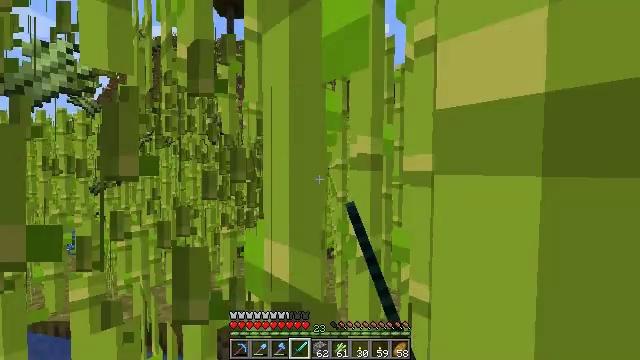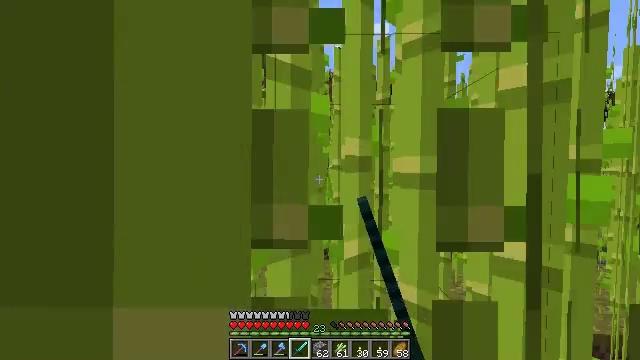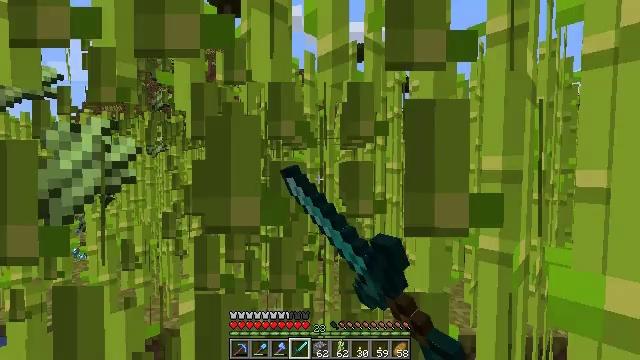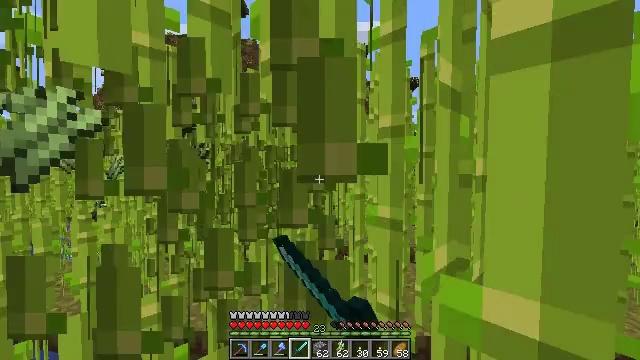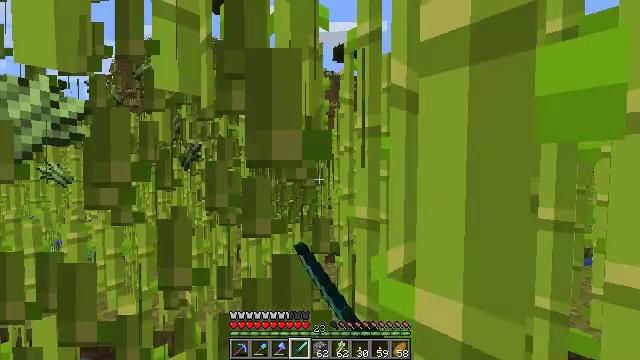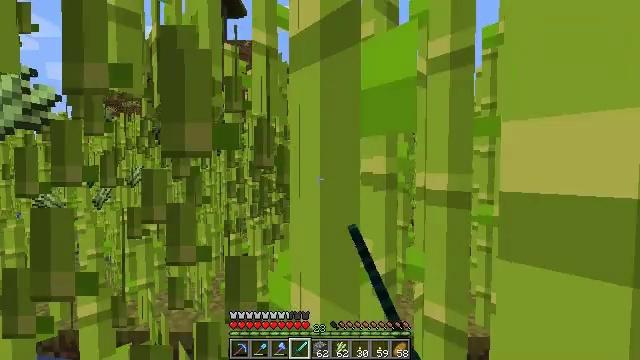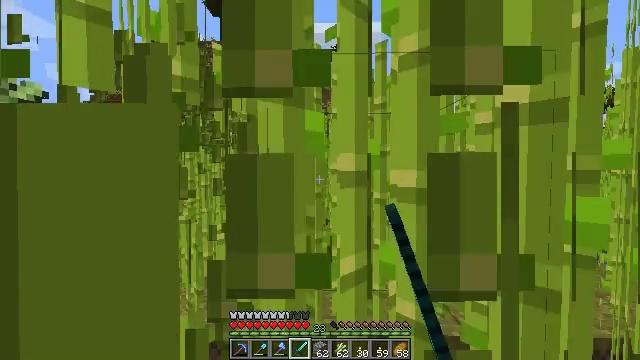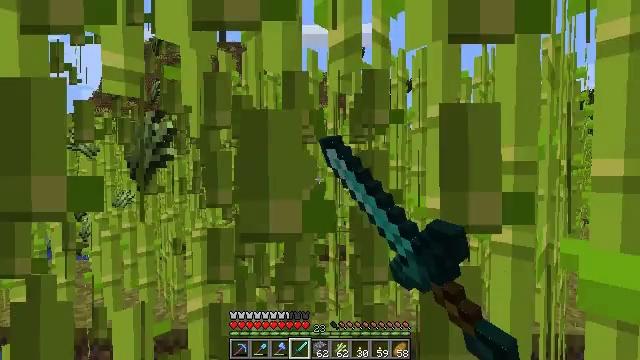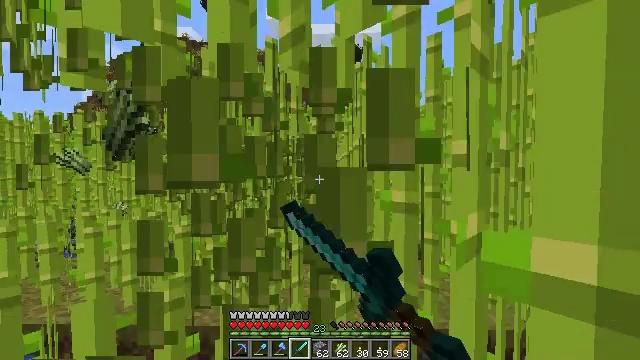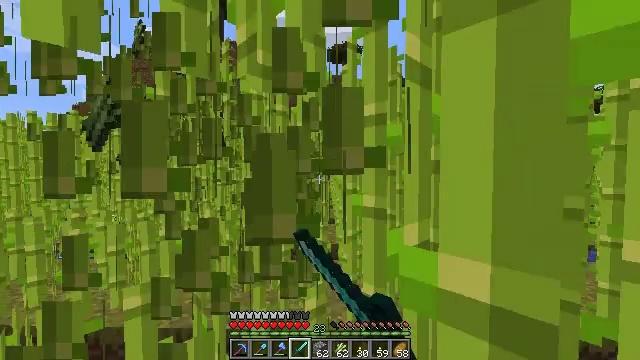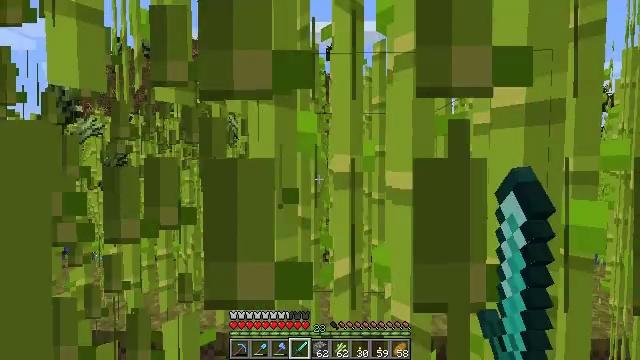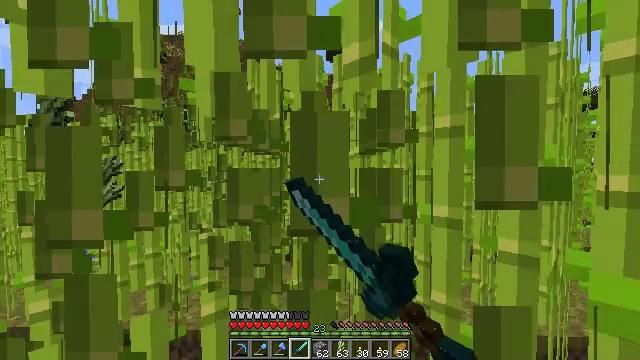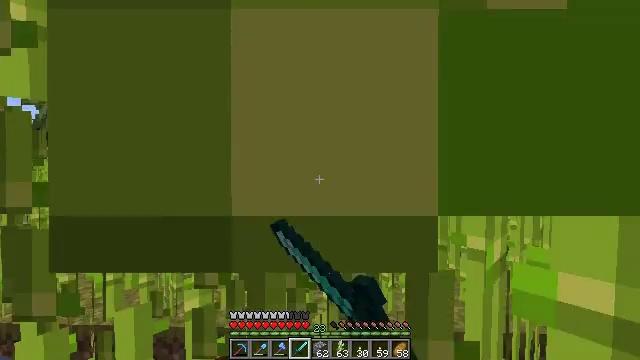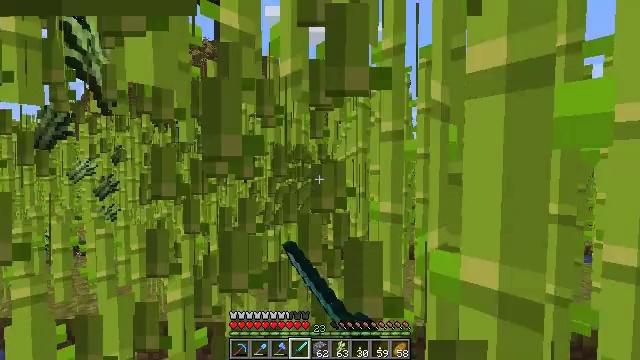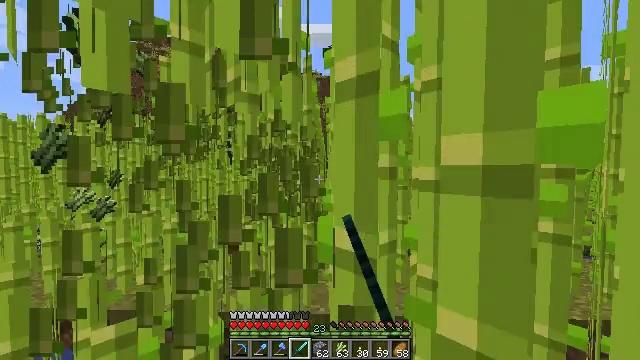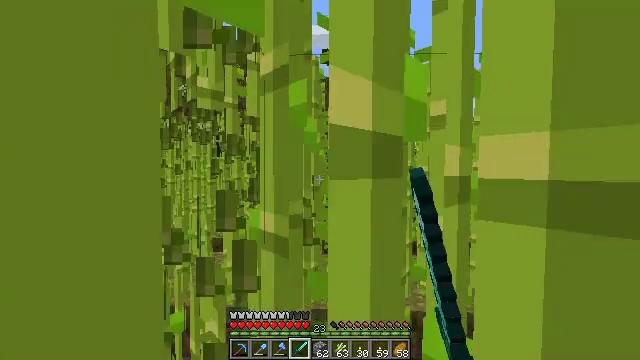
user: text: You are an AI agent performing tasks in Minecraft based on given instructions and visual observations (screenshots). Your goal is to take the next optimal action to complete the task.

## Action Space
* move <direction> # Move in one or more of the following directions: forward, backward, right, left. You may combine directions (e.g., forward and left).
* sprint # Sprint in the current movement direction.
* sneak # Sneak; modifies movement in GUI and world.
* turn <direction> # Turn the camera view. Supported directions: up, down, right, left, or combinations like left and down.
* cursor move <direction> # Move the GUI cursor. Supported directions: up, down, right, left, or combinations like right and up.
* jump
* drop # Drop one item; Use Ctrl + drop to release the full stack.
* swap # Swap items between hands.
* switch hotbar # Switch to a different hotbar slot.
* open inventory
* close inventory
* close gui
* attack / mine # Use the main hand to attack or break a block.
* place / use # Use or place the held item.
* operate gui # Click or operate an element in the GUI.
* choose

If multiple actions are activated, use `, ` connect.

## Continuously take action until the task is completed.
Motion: motion action
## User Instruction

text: Gather sugar cane for crafting.
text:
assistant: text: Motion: move right, attack / mine
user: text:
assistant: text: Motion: move right, attack / mine
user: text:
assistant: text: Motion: move right, attack / mine
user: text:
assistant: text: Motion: move right, attack / mine
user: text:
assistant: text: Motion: move right, attack / mine
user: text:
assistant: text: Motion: move right, attack / mine
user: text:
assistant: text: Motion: move right, attack / mine
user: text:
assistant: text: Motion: move right, attack / mine
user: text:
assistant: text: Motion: move right, attack / mine
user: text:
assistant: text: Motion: move right, attack / mine
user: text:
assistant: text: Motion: move back and move right, attack / mine
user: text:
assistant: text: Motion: move back and move right, attack / mine
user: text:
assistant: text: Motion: move back and move right, attack / mine
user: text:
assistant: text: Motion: move right, attack / mine
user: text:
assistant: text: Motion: move right, attack / mine
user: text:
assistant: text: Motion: move right, attack / mine
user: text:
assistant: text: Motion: move right, attack / mine
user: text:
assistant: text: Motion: move right, attack / mine
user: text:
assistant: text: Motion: move right, attack / mine
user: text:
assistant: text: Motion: move right, attack / mine
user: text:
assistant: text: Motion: move right, attack / mine
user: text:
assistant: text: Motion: move right, attack / mine
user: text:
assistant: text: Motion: move right, attack / mine
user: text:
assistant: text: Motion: move right, attack / mine
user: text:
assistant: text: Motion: move right, attack / mine
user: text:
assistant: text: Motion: move right, attack / mine
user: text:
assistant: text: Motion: move right, attack / mine
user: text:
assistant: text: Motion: move right, attack / mine
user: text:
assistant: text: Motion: move right, attack / mine
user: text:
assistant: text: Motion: move right, attack / mine